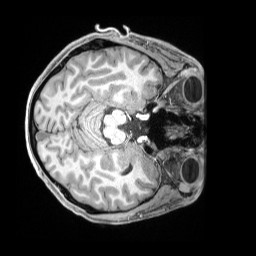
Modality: T1w
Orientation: axial
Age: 21
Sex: female
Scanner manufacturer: siemens
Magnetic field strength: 3 T
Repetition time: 2.4 s
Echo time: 0.00226 s